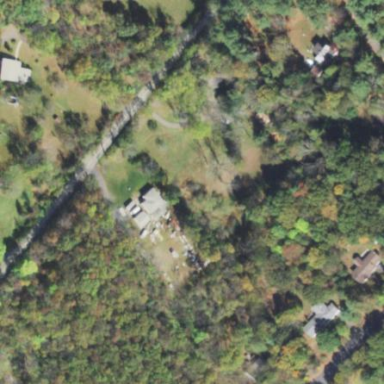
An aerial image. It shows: Cemetery.